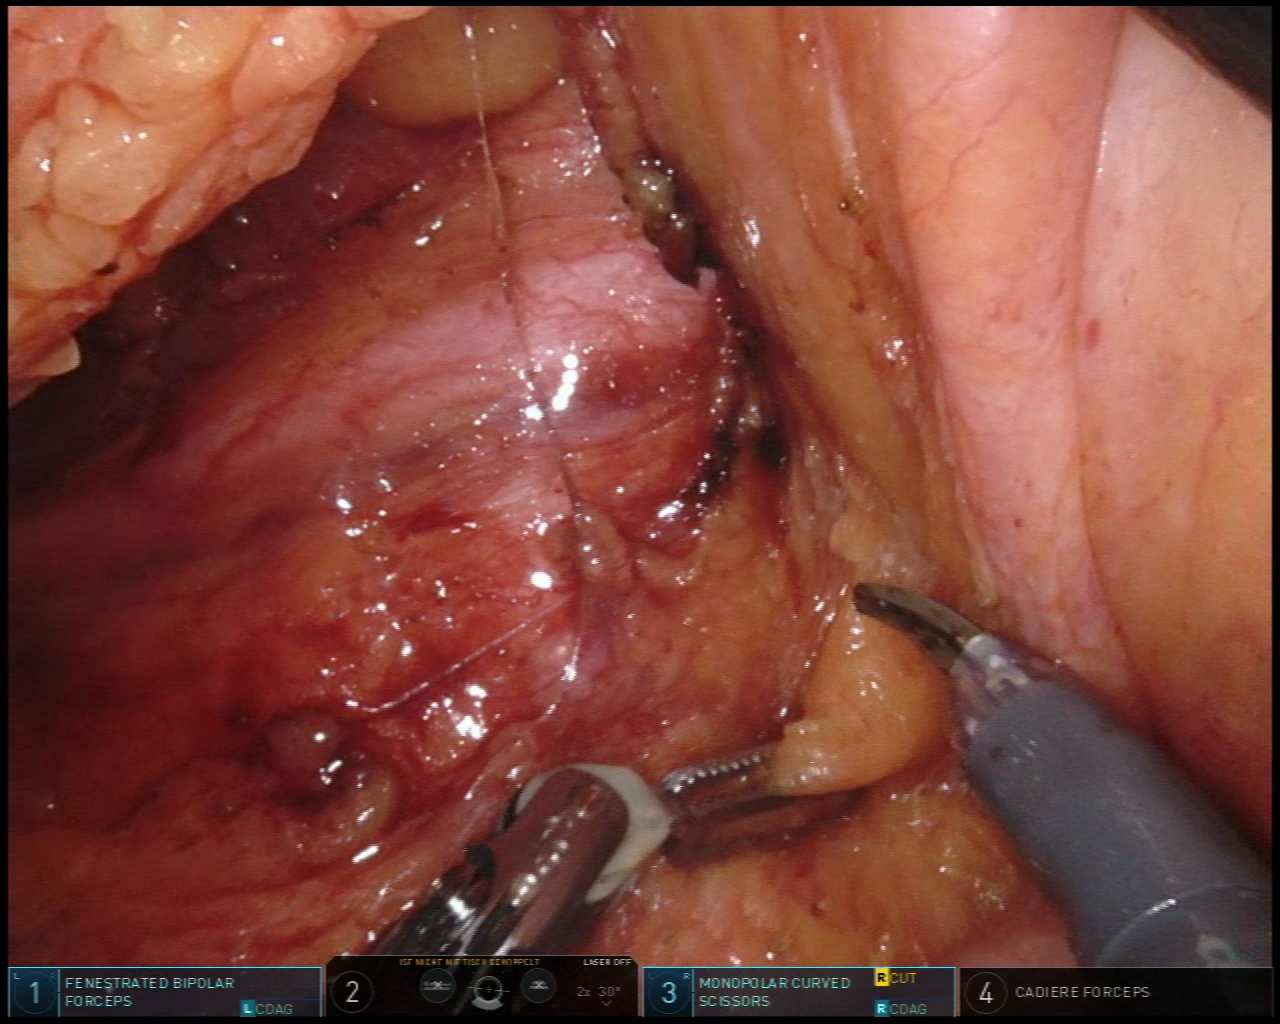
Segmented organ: ureter
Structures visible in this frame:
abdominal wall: no
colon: no
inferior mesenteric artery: no
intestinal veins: no
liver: no
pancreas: no
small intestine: yes
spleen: no
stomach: no
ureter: yes
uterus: no
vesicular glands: no